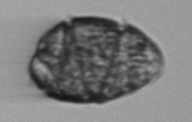
Label: Margalefidinium